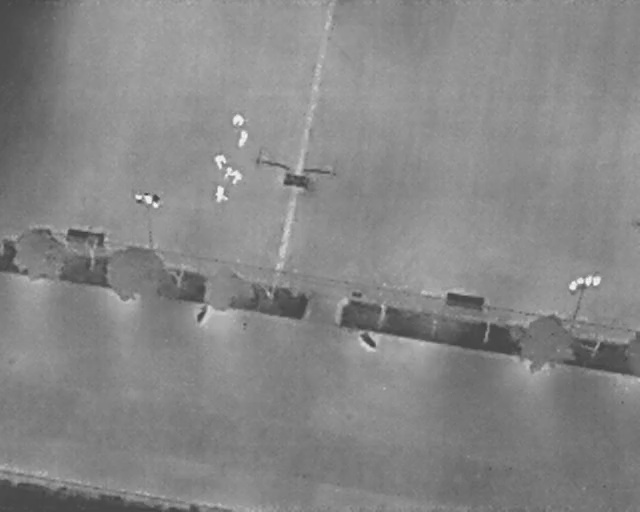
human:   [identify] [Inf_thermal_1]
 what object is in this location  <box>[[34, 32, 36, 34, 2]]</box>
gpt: <ref>1 small person at the center</ref>

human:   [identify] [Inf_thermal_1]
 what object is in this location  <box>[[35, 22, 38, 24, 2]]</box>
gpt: <ref>1 medium person at the top</ref>